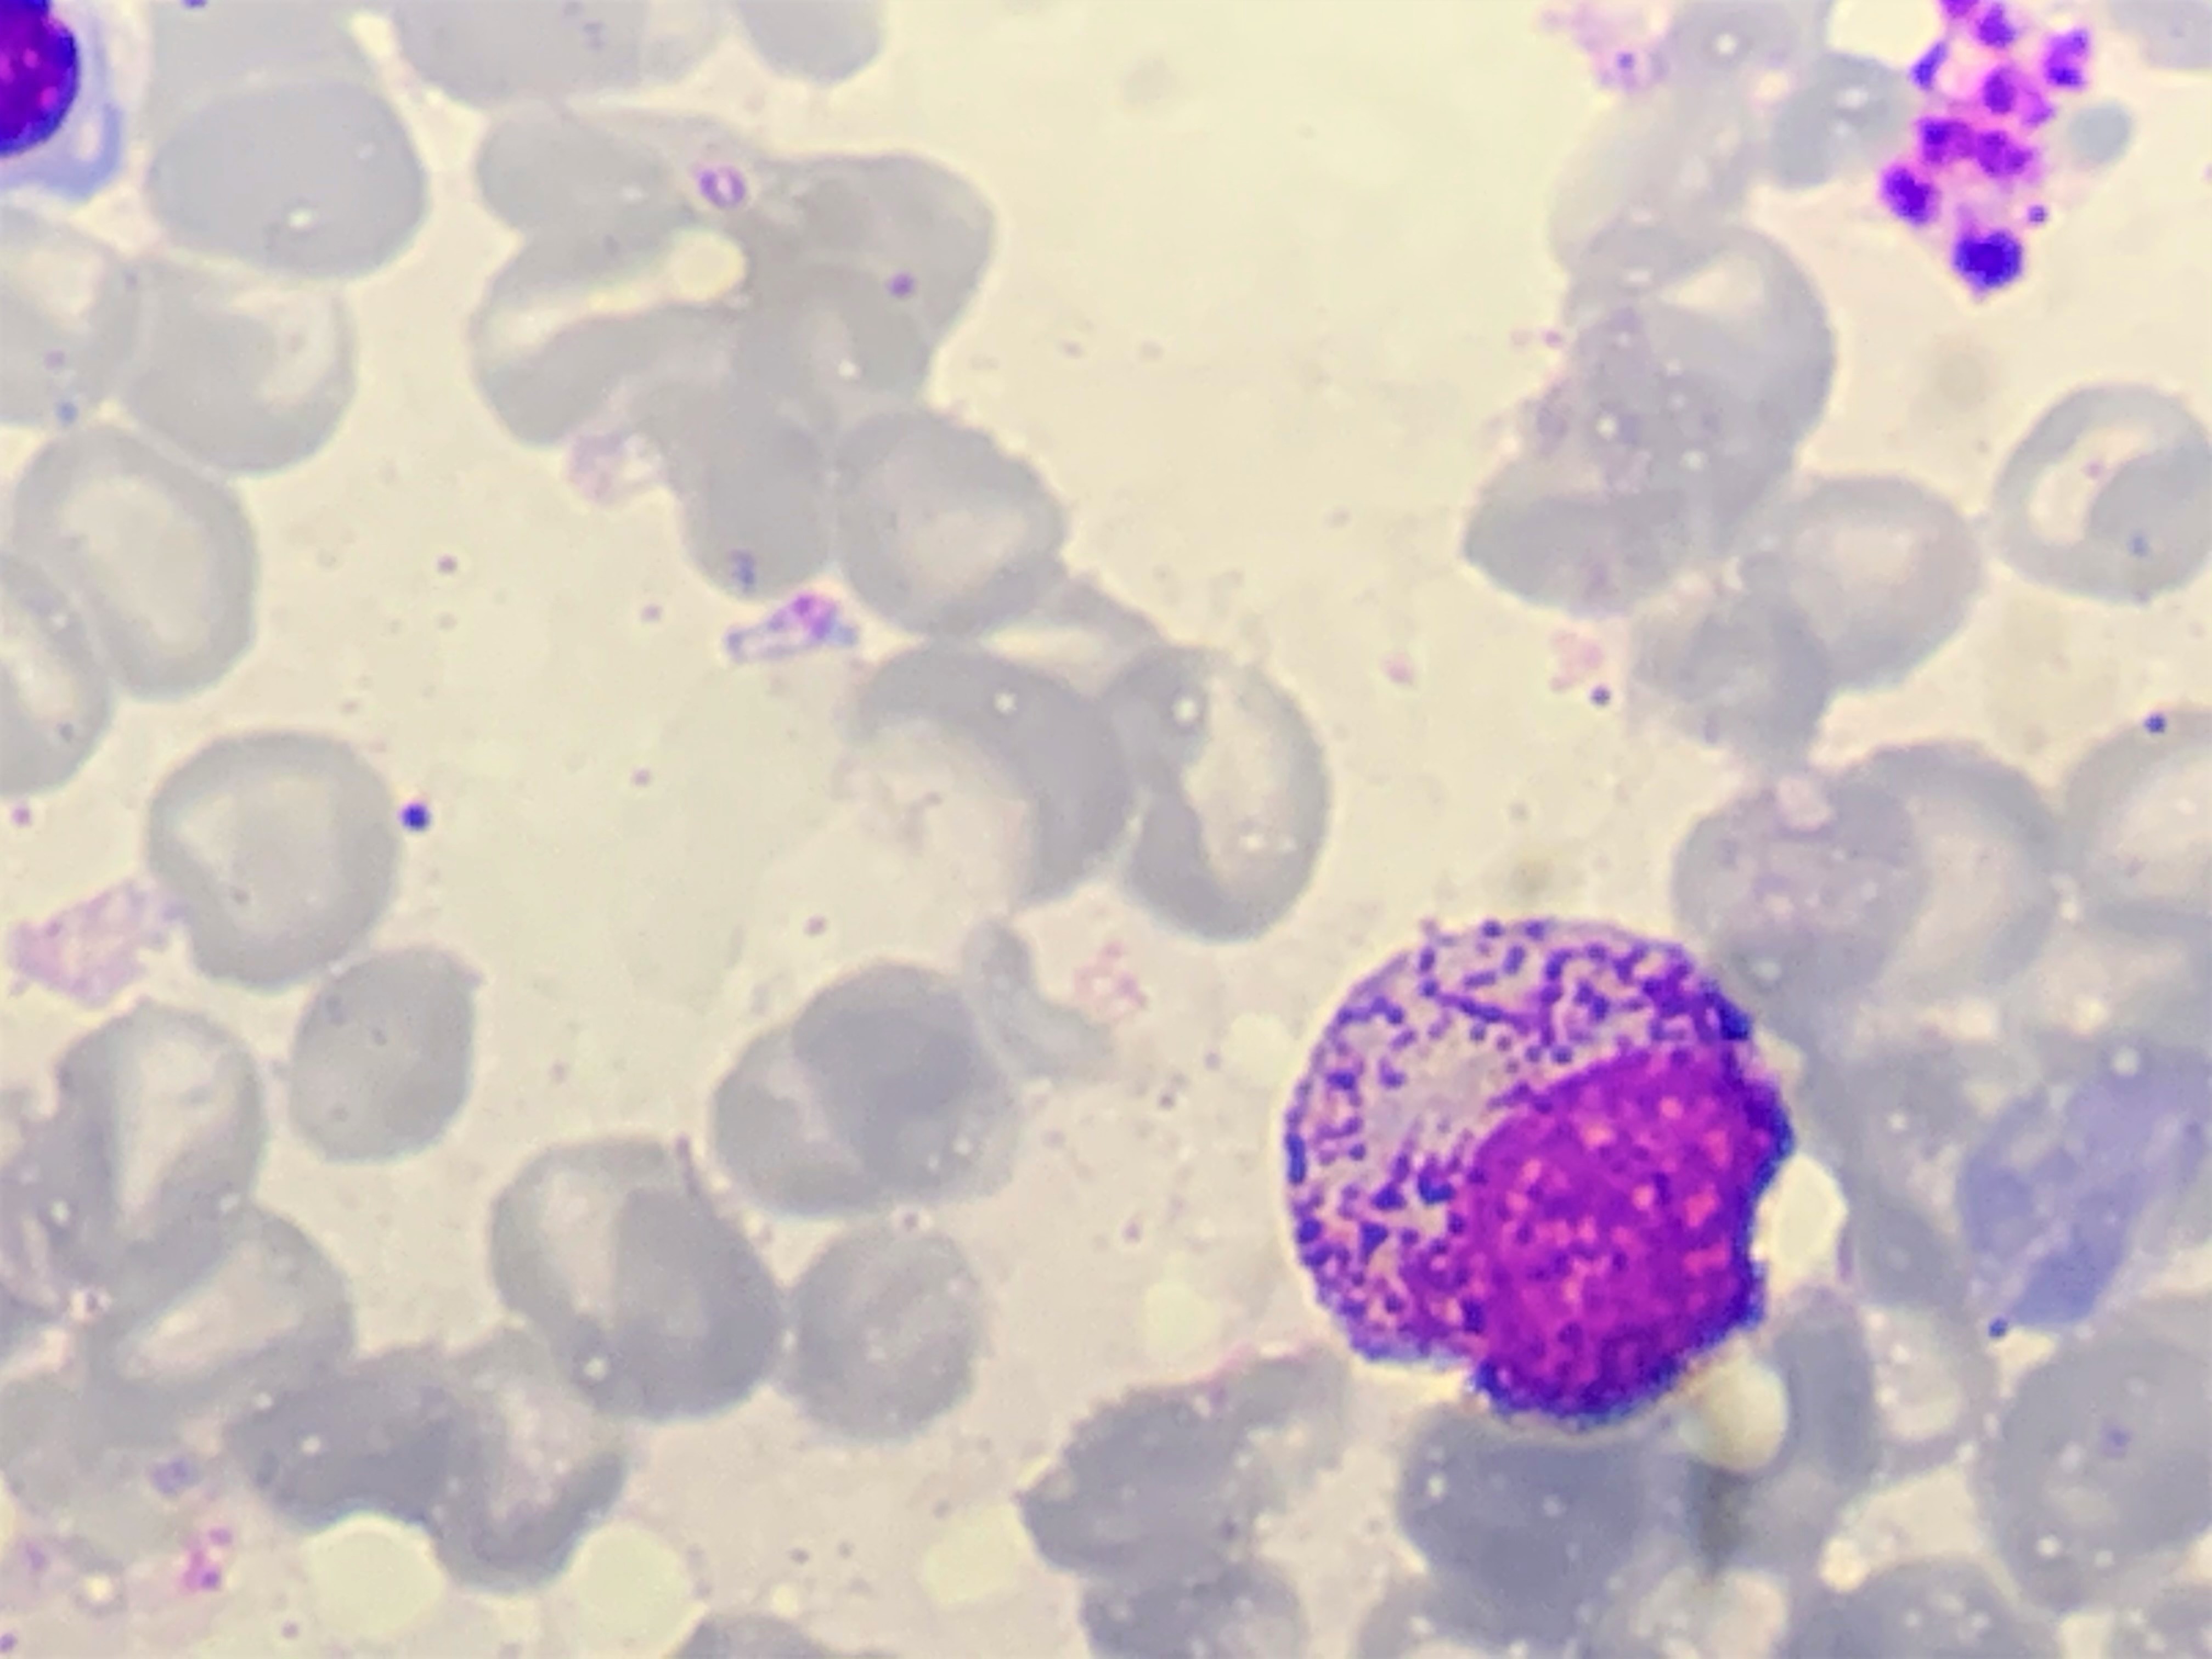
Cell type: MYELOCYTE